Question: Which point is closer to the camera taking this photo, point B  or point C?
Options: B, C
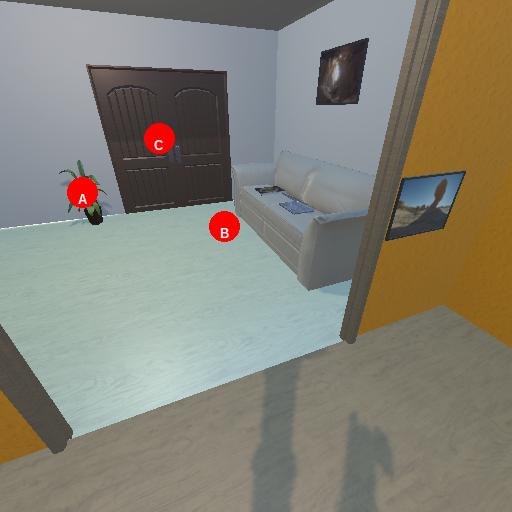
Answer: B